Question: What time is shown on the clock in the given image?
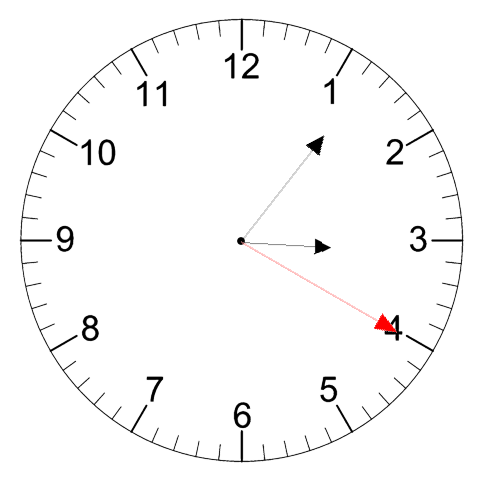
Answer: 03:06:20